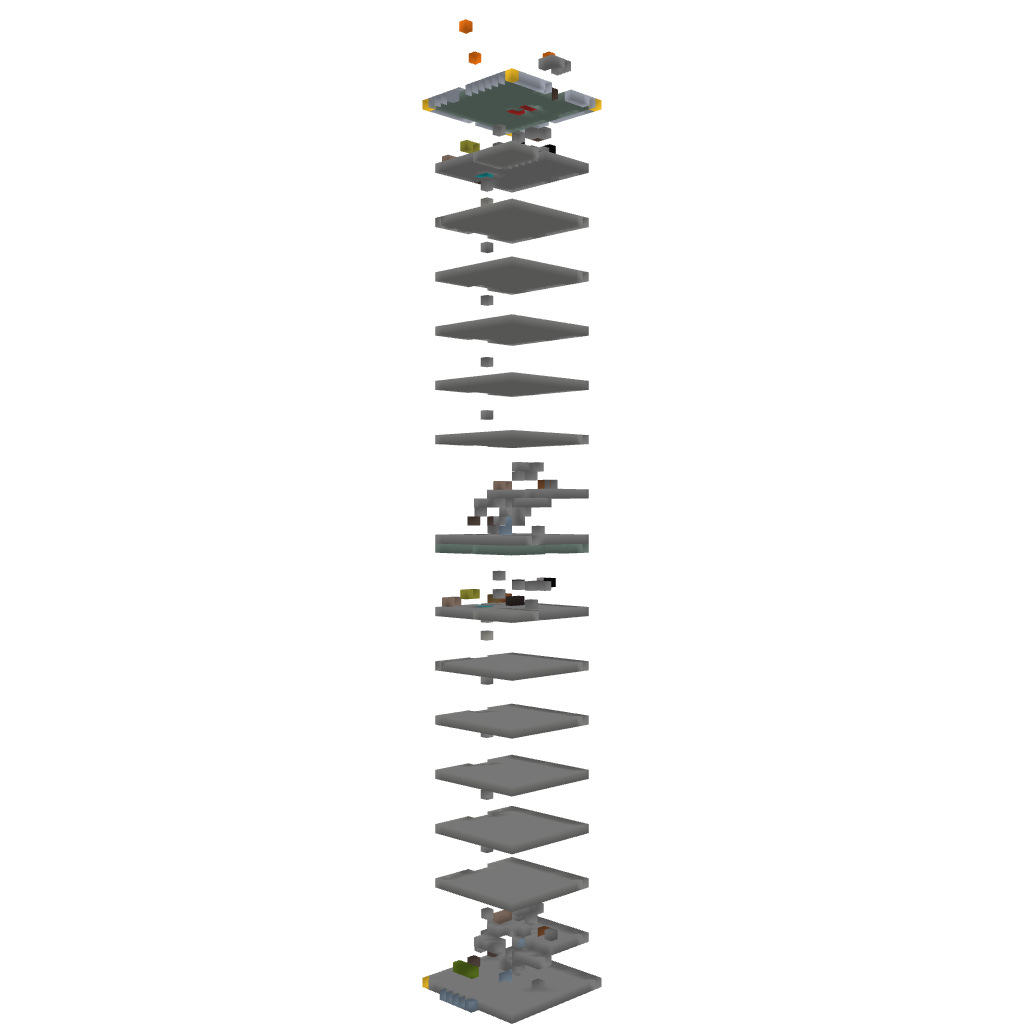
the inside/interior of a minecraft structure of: city work office